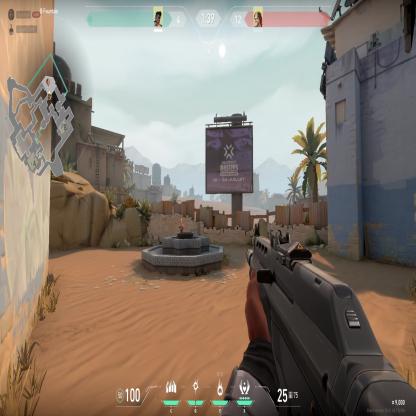
Label: enemy